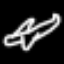
Label: airplane